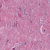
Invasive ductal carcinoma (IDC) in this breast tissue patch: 0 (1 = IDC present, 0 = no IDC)